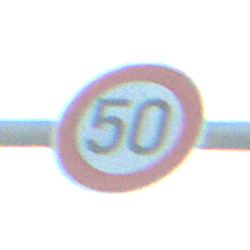
Verkehrszeichen: Geschwindigkeit50
Umgebung: Outdoor, RoadRail
Tageszeit: SunriseSunset
Wetter: PartlyCloudy
Licht: Natural
Jahreszeit: NotSpecified
Kontrast: HighContrast